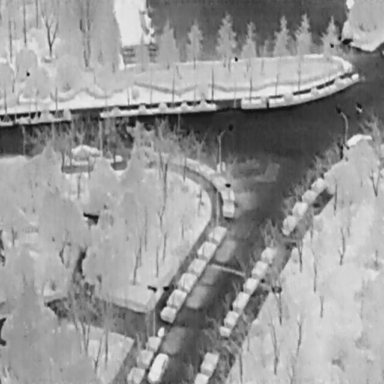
There are five Cars in the infrared image.